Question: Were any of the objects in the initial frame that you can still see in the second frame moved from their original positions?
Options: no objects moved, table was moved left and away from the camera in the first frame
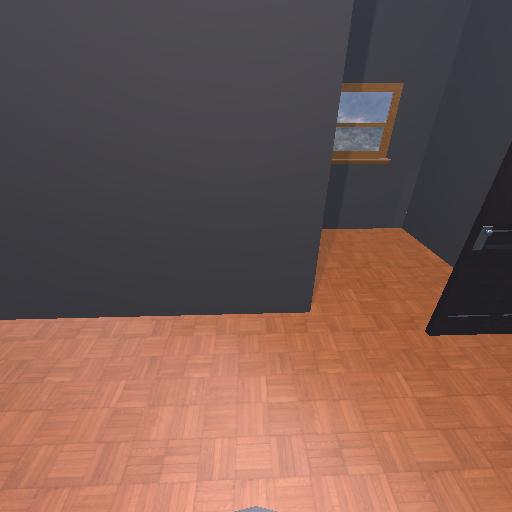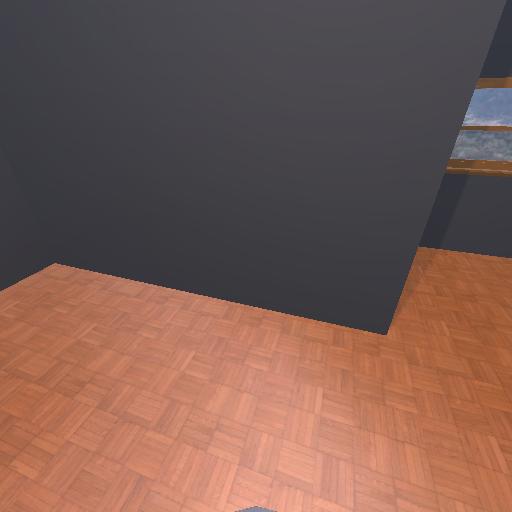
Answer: no objects moved